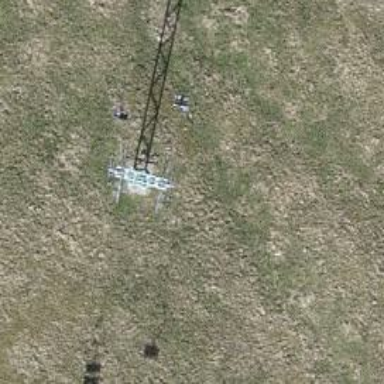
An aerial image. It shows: Pylon used for aerialway.